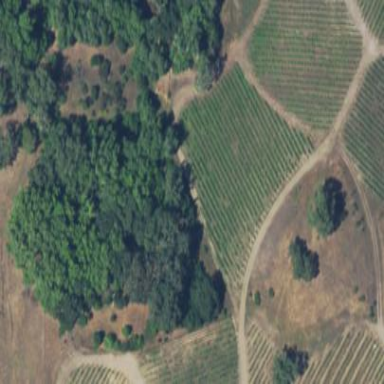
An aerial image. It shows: Vineyard where grapes are grown.